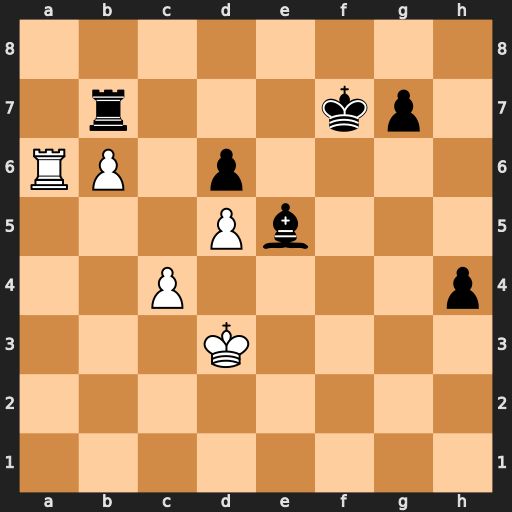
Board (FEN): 8/1r3kp1/RP1p4/3Pb3/2P4p/3K4/8/8
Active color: w
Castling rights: -
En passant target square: -
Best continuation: Ra7 Rxa7 bxa7 h3 a8=Q